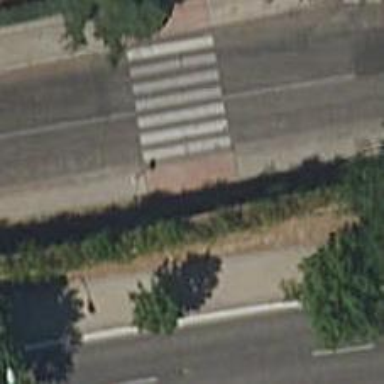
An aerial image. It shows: Sidewalk.